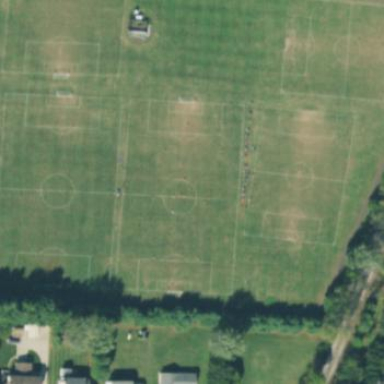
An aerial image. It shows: Soccer pitch for leisureland activities.